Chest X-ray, PA view. Patient: 12 years old, sex M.
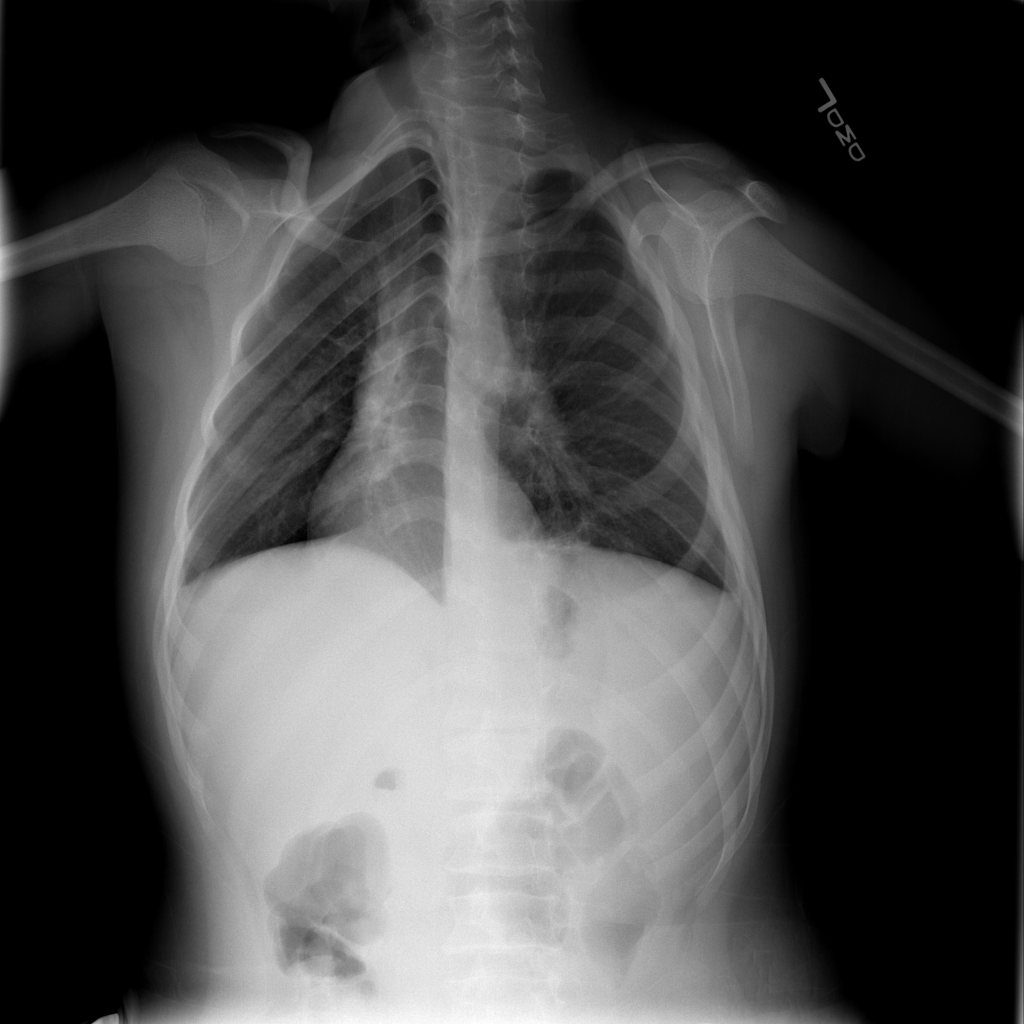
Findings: Atelectasis, Infiltration